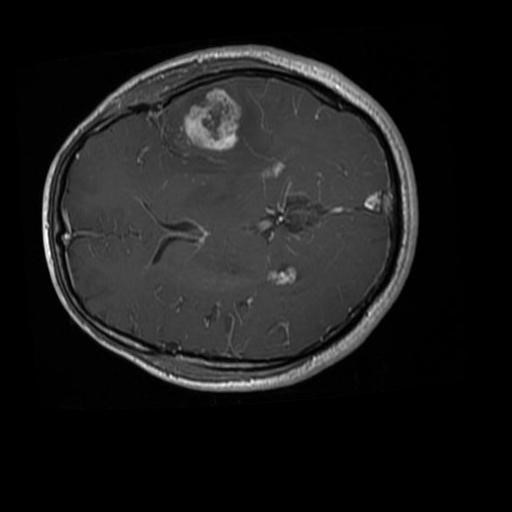
Label: brain_glioma